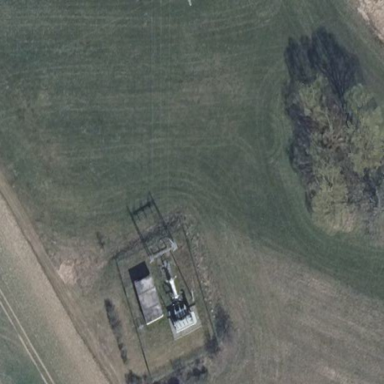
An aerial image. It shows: Outdoor power substation surrounded by fence. The substation operates at the distribution level.